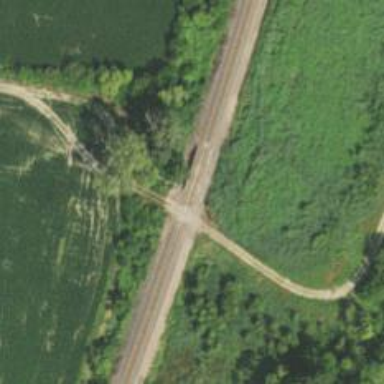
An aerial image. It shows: Railway bridge.